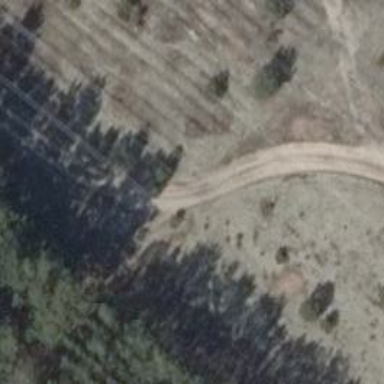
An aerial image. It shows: Sandy track road with grade 4 track type.